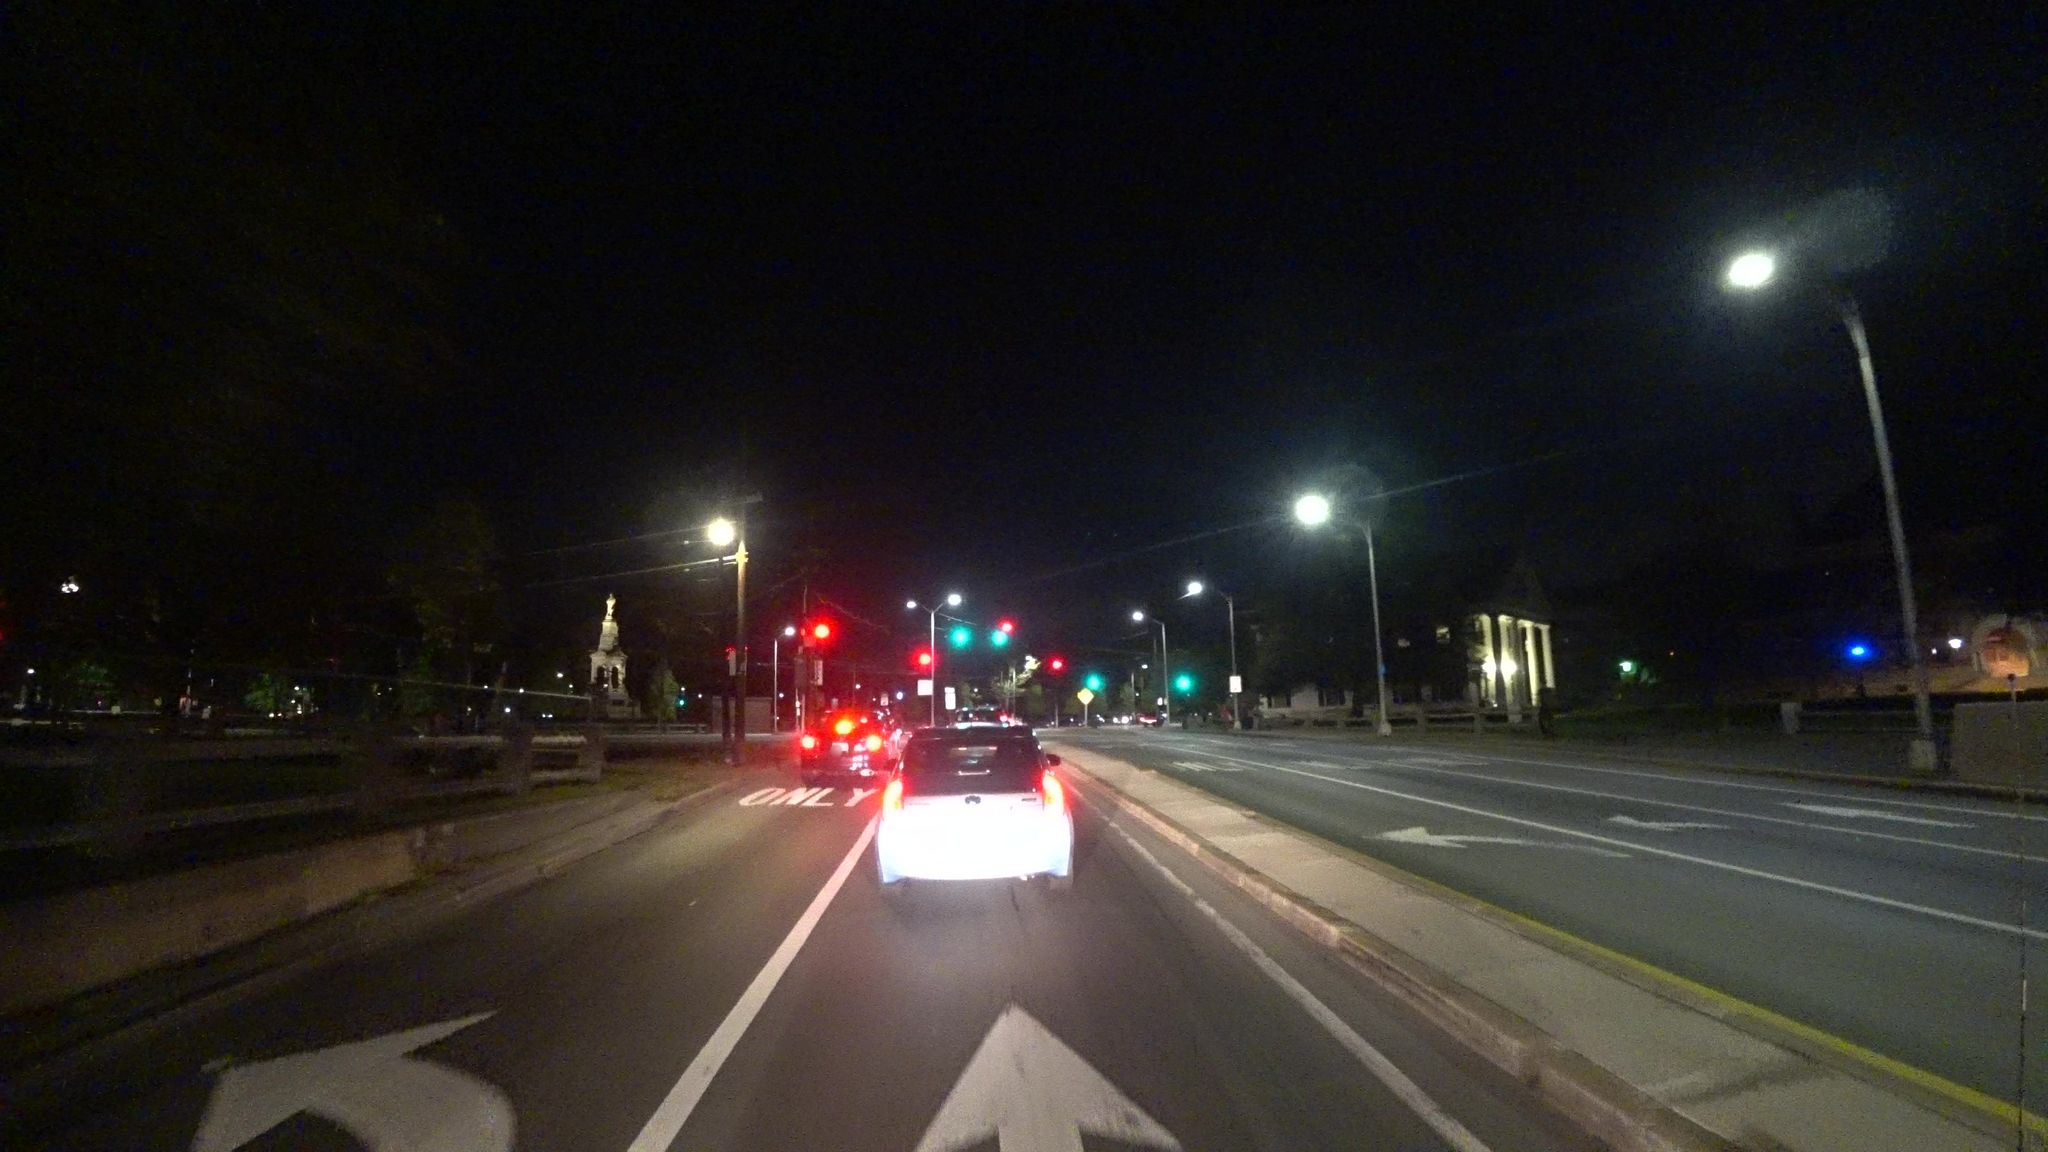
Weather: clear
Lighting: night
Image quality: slightly poor
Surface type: driving surface
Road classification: primary
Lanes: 2
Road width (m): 18.3
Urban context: urban centre
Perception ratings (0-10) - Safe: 1.04, Lively: 1.89, Beautiful: 3.63, Boring: 1.18, Depressing: 4.91, Wealthy: 3.92